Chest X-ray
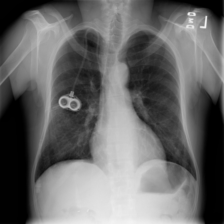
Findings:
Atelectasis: negative
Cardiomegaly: negative
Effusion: negative
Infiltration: positive
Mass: negative
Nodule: negative
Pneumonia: negative
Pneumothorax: negative
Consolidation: negative
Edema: negative
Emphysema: negative
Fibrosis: negative
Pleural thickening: negative
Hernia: negative